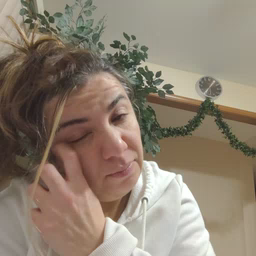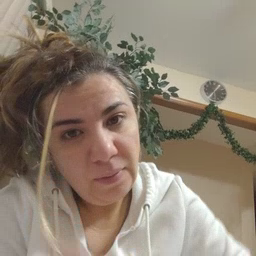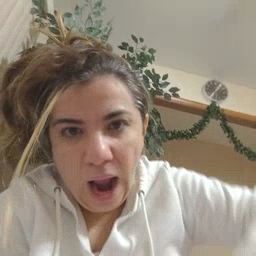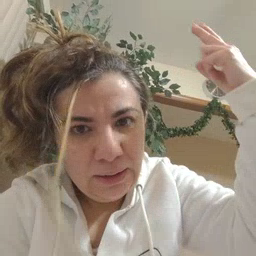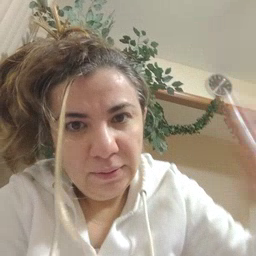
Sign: high